Question: Hi am using AllegroGraph and Sparql query to retrieve the results. This is a sample data that reproduces my issue.
Consider below data where a person has first, middle and last names.
'''
<http://mydomain.com/person1> <http://mydomain.com/firstName> "John"^^<http://www.w3.org/1999/02/22-rdf-syntax-ns#XMLLiteral>
<http://mydomain.com/person1> <http://mydomain.com/middleName> "Paul"^^<http://www.w3.org/1999/02/22-rdf-syntax-ns#XMLLiteral>
<http://mydomain.com/person1> <http://mydomain.com/lastName> "Jai"^^<http://www.w3.org/1999/02/22-rdf-syntax-ns#XMLLiteral>
<http://mydomain.com/person1> <http://www.w3.org/1999/02/22-rdf-syntax-ns#type> <http://mydomain.com/person>
<http://mydomain.com/person6> <http://mydomain.com/middleName> "Mannan"^^<http://www.w3.org/1999/02/22-rdf-syntax-ns#XMLLiteral>
<http://mydomain.com/person6> <http://mydomain.com/lastName> "Sathish"^^<http://www.w3.org/1999/02/22-rdf-syntax-ns#XMLLiteral>
<http://mydomain.com/person6> <http://www.w3.org/1999/02/22-rdf-syntax-ns#type> <http://mydomain.com/person>
'''
Now I need to compute the persons name by combining the all 3 names. The names are optional and a person may not have any of the first, middle and last names.
Query I tried
'''
select ?person ?name ?firstName ?middleName ?lastName where
{
?person rdf:type <http://mydomain.com/person>.
optional {?person <http://mydomain.com/firstName> ?firstName}.
optional {?person <http://mydomain.com/middleName> ?middleName}.
optional {?person <http://mydomain.com/lastName> ?lastName}.
bind (concat(str(?firstName),str(?middleName),str(?lastName)) as ?name).
}
'''
But the result set does not contain the name for person6 (Mannan Sathish) since the first name is not present. Please let me know if I can ignore the firstName if it's not bound.

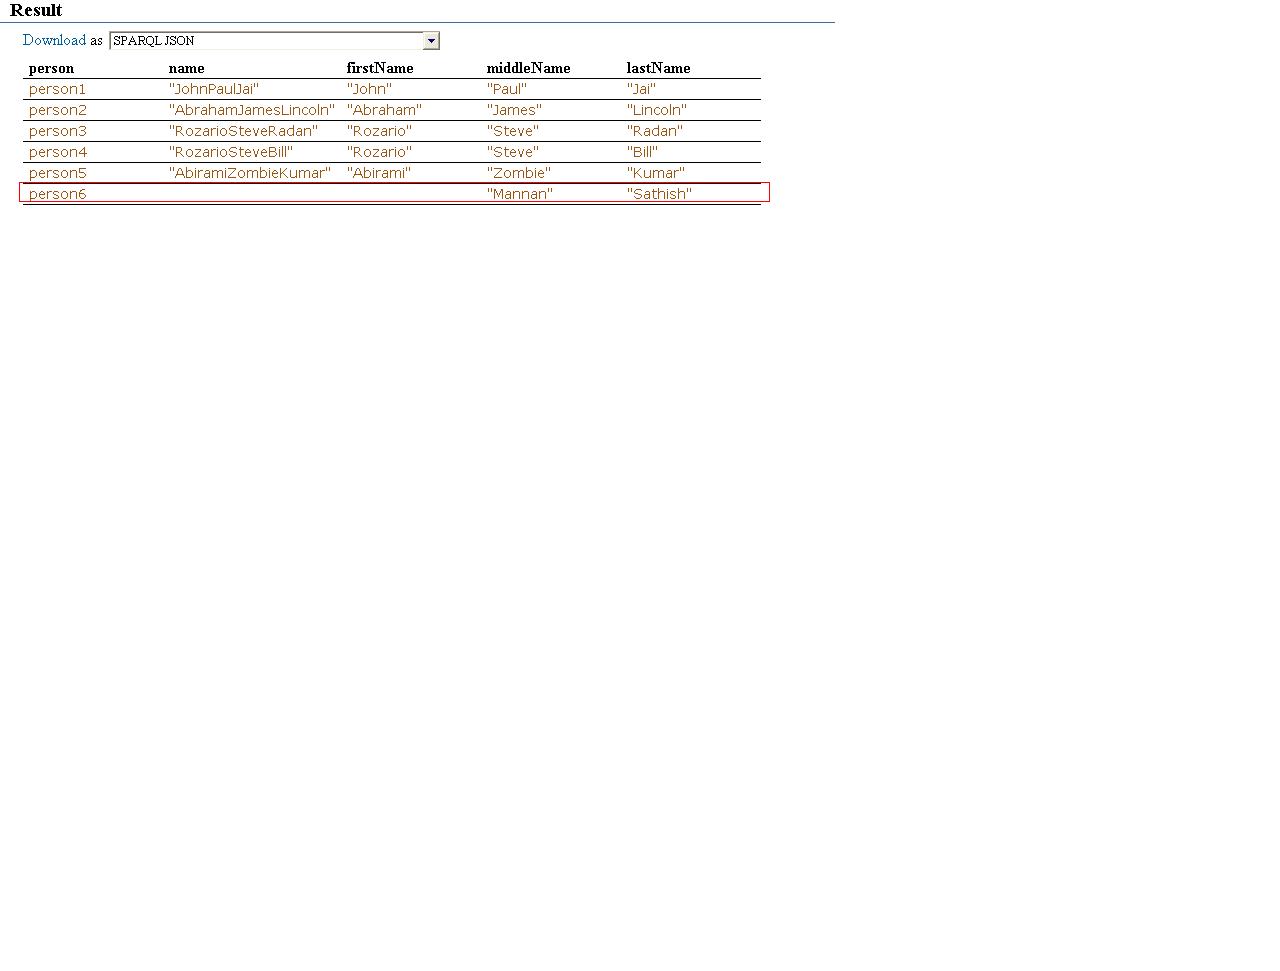
Answer: If a variable is not bound then str(...) will cause an error on evaluation and the whole BIND fails.
'COALESCE' can be used to give default values to expressions.
'''
bind ( COALESCE(?firstName, "") As ?firstName1)
bind ( COALESCE(?middleName, "") As ?middleName1)
bind ( COALESCE(?lastName, "") As ?lastName1)
bind (concat(str(?firstName1),str(?middleName1),str(?lastName1)) as ?name
'''